Interaction volume radius: 10 \u00c5
Interaction volume height: 20 \u00c5
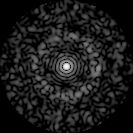
Disorder parameter: 0.8291